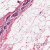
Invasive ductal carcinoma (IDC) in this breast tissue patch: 0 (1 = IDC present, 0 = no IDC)